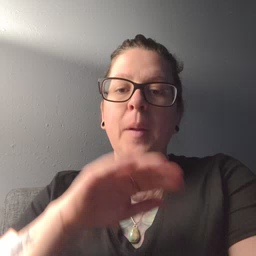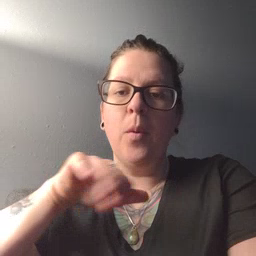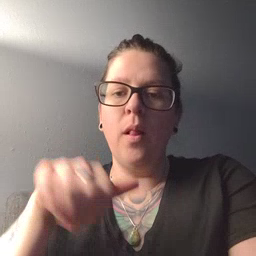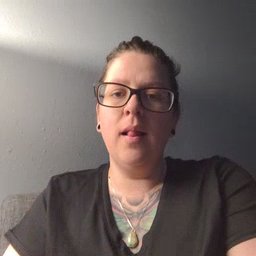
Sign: pool